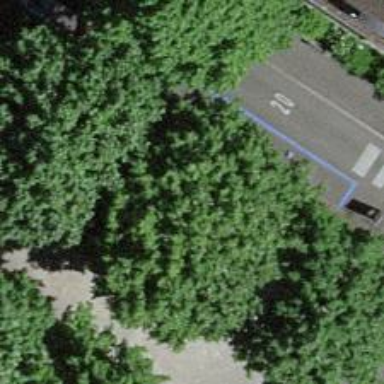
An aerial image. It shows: Park with broadleaved deciduous trees.